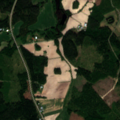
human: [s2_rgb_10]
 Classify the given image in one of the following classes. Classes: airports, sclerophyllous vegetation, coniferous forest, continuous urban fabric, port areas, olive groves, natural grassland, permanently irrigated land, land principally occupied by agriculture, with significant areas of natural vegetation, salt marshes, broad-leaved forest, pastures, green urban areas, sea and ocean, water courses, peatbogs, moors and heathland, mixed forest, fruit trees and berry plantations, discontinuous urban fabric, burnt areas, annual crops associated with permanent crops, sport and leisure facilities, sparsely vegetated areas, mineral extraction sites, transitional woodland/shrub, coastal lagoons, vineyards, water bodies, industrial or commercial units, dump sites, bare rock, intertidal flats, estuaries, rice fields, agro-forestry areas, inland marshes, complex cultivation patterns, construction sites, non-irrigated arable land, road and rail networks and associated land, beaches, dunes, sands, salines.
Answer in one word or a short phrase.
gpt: land principally occupied by agriculture, with significant areas of natural vegetation, coniferous forest, mixed forest, transitional woodland/shrub